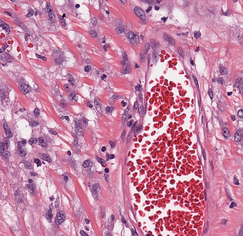
Tumor epithelial tissue: no
Tumor-associated stroma tissue: yes
Normal tissue: no